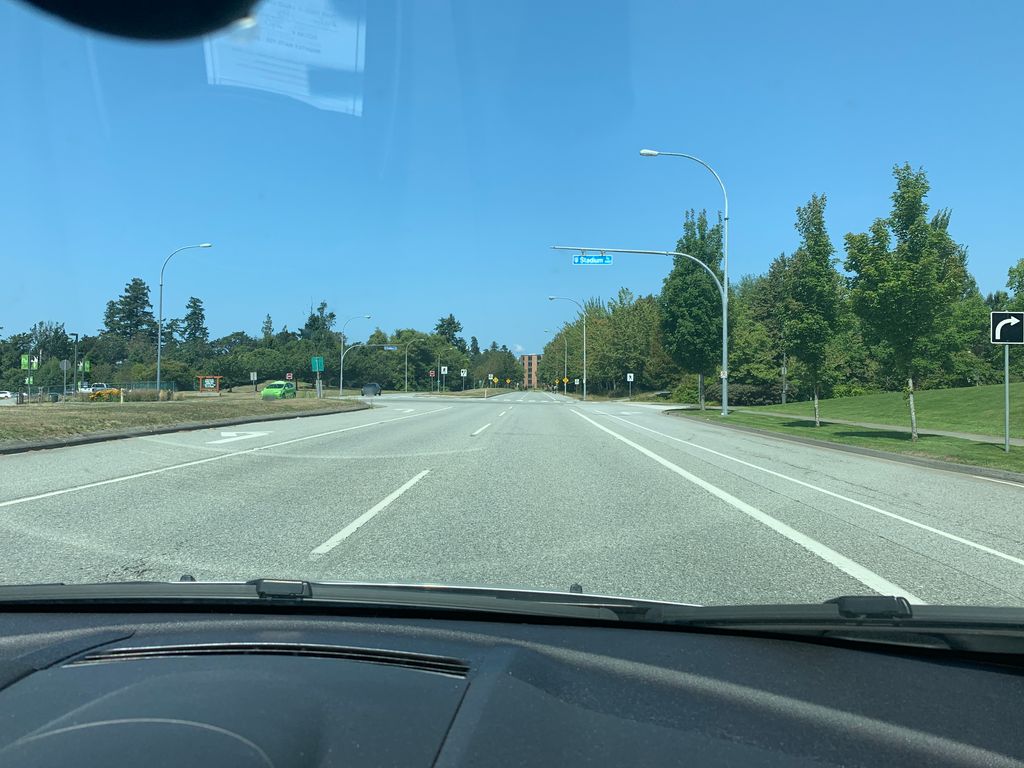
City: vancouver